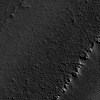
Atmospheric dust classification: not_dusty